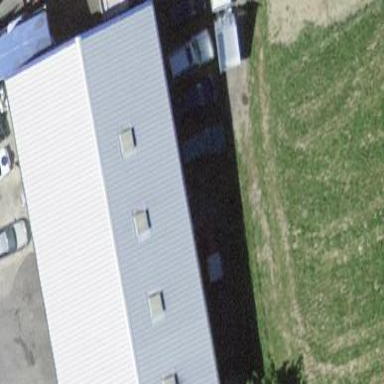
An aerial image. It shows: Car repair shop located in building.